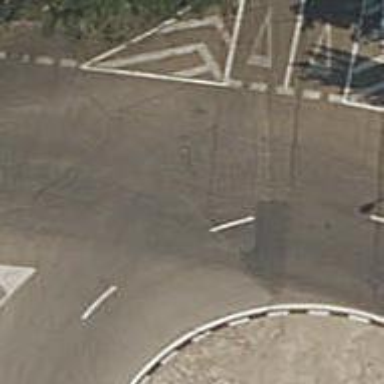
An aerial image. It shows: Roundabout at tertiary road junction.